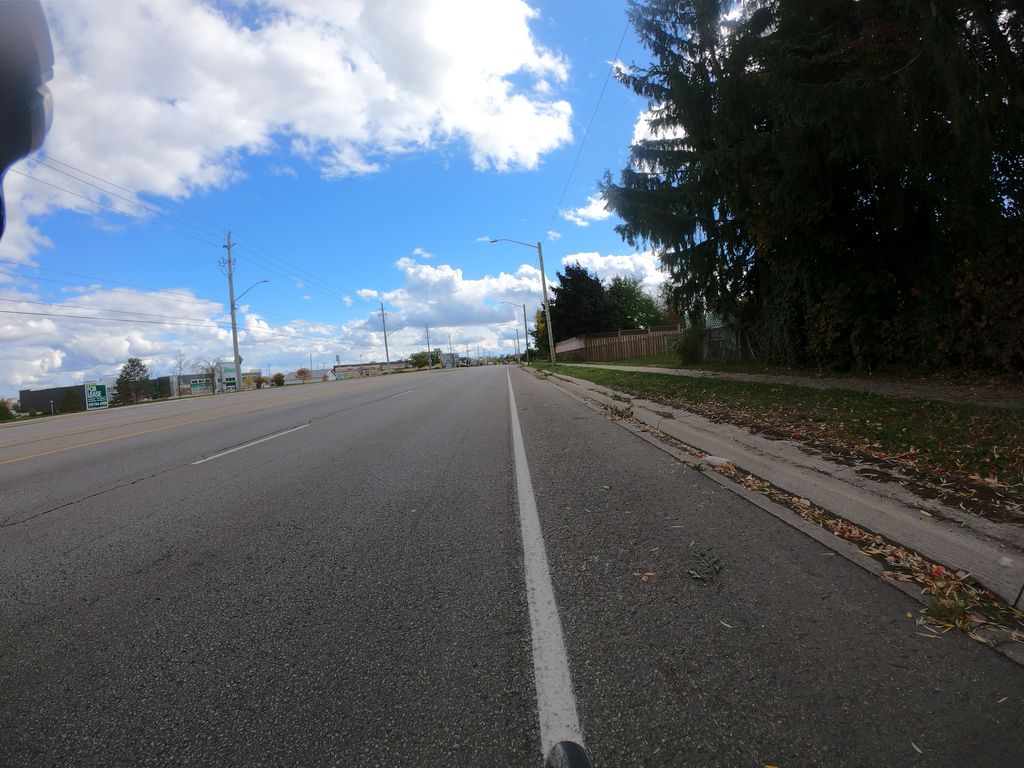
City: kitchener-waterloo